高三 · 解析几何
如图, 点 $P$ 为 $\triangle A B C$ 中的 $A B$ 边上一点 ( $A B>A C$ ), 下列条件中不能保证 $\triangle A C P$ 与 $\triangle A B C$相似的是 ( )

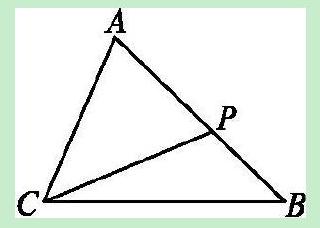
A. $\angle \mathrm{ACP}=\angle \mathrm{B}$
B. $\angle \mathrm{APC}=\angle \mathrm{ACB}$
C. $\frac{\mathrm{AC}}{\mathrm{AB}}=\frac{\mathrm{AP}}{\mathrm{AC}}$
D. $\frac{\mathrm{PC}}{\mathrm{BC}}=\frac{\mathrm{AC}}{\mathrm{AB}}$
答案: D
解析: 解答：选项的条件缺少对应边的夹角 $\angle \mathrm{B}=\angle \mathrm{ACP}$, 则不能保证 $\triangle \mathrm{ACP}$ 与 $\triangle \mathrm{ABC}$ 相似.分析: 本题主要考查了相似三角形的判定及性质, 解决问题的关键是根据相似三角形的判断与性质分析即可